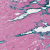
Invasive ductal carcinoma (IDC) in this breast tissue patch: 0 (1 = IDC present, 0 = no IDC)